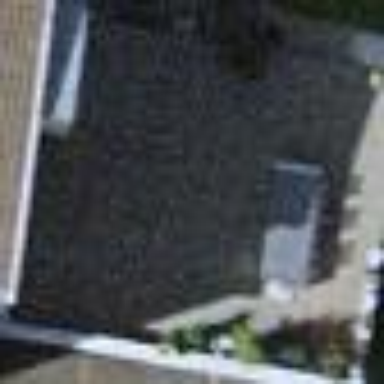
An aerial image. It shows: Group of garages.